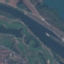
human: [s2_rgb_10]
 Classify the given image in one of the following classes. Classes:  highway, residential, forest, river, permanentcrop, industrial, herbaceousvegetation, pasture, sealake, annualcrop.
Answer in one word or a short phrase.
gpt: River